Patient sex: M
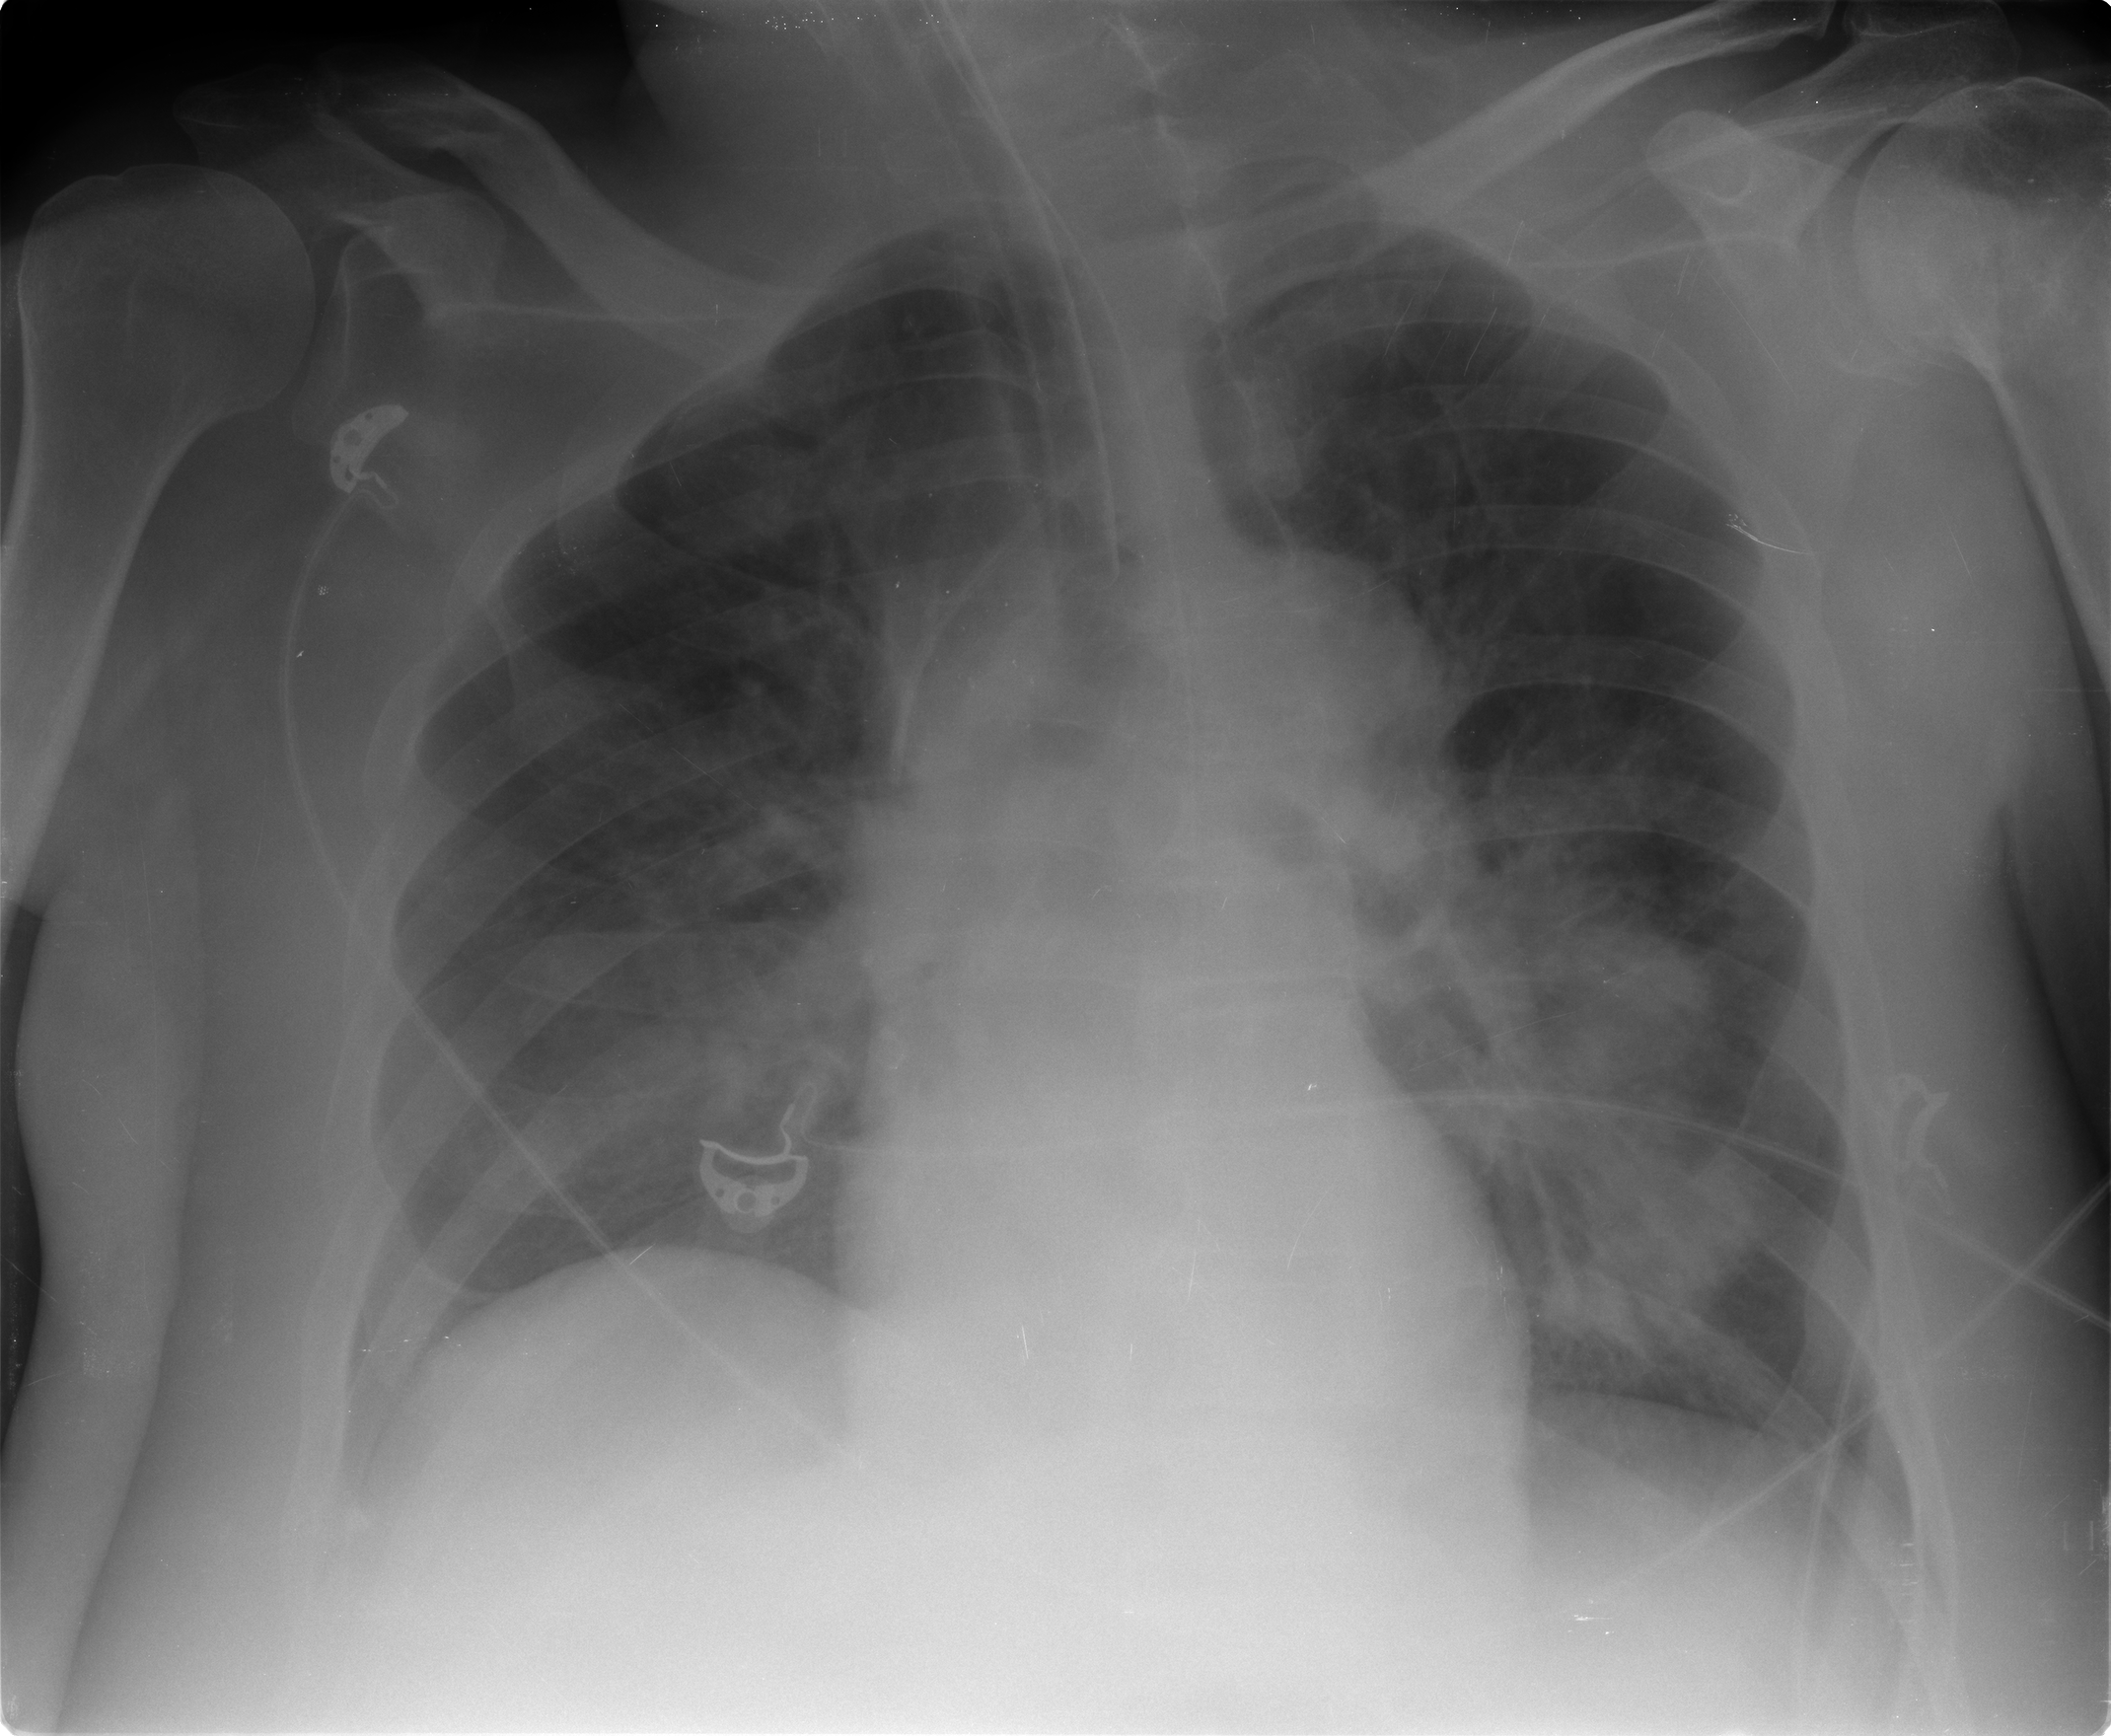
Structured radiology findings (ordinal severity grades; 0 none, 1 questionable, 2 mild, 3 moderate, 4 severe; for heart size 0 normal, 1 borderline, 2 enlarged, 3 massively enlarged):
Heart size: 0
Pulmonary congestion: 1
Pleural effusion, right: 1
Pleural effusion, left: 0
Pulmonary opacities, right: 3
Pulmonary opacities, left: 3
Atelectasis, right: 0
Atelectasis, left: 0